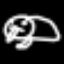
Label: frog